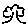
Label: tree